Field crop: tomato
Growth stage: 2
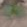
Species: solanum